三年级 · 算术
如下图, 我国国庆阅兵的方队人数是世界上最大的。徒步方队的编成队形大部分是正面 25 人,纵深 14 排, 领队 2 人, 一个方队总数是多少人?

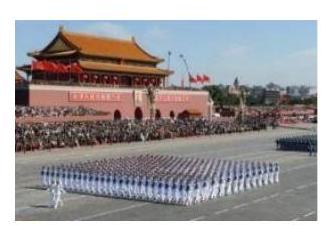
答案: 352 人

【分析】先用 25 乘 14 求出除领队外一个方队的人数, 然后再加上领队 2 人即可。

【详解】 $25 \times 14=350$ (人)

$350+2=352($ 人)

答: 一个方队总数是 352 人。

【点睛】此题考查的是两位数与两位数的乘法计算, 应熟练掌握。